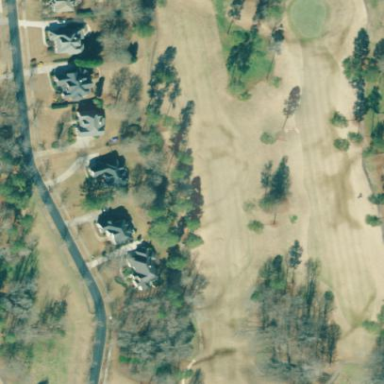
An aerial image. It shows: Golf course.